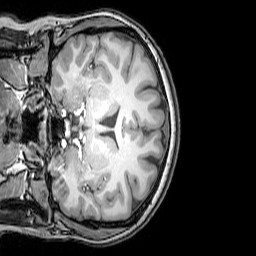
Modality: T1w
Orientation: coronal
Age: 22
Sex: female
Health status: healthy
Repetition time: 0.081 s
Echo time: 0.037 s